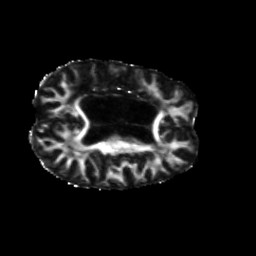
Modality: FA
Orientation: axial
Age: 31
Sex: female
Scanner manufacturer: siemens
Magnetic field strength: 3 T
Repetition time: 5.25 s
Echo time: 0.08 s